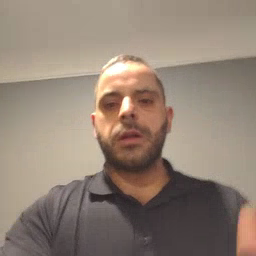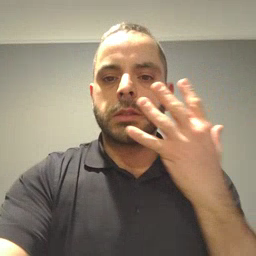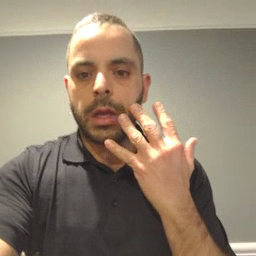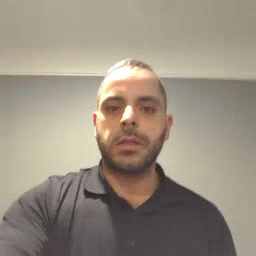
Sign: sad